На гладком горизонтальном столе лежат, касаясь друг друга, две одинакового размера шайбы $1$ и $2$, радиус которых равен $R$. Шайбы соединены друг с другом с помощью тонкой легкой нити (см. рисунок).  Длина нити $L=2 R$. Нить начали тянуть в горизонталь-ном направлении с постоянной силой $\vec{F}$.
Найдите силу, с которой шайбы будут давить друг на друга, когда их движение установится. Сила $\vec{F}$ приложена в середине нити. Трение можно считать малым. Рассмотрите два случая: 1) шайбы имеют одинаковую массу; 2) масса одной шайбы в два раза больше массы другой.
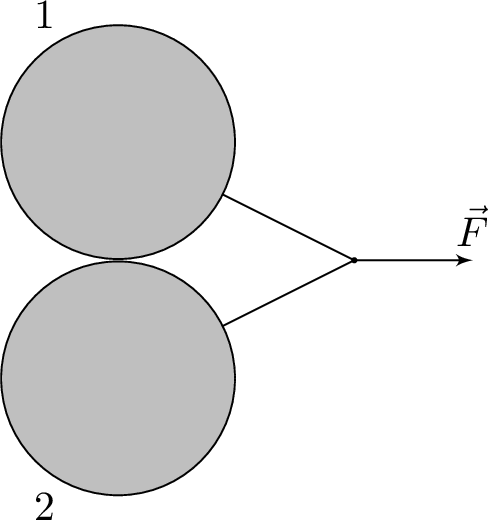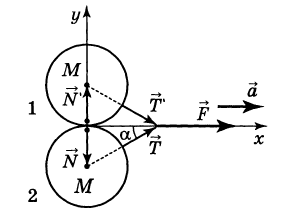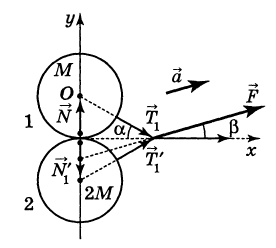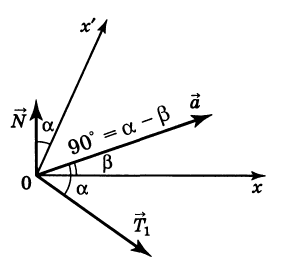
Решение: В первом случае, когда массы шайб одинаковы, они будут двигаться вдоль биссектрисы угла, образованного половинками нити (см. рисунок).  Поскольку длина каждой половинки равна $R$, то из рисунка следует, что $\alpha=30^{\circ}$. Ясно, что силы натяжения половинок нити одинаковы. Движение равноускоренное. Ускорение каждой шайбы равно $a=a_{1}=a_{2}=\frac{F}{(2 M)}$, где $M$ — масса каждой шайбы. Напишем уравнения движения, например, шайбы $1$ в проекциях на оси координат: По оси $x$: $$ T \cos \alpha=M a \Rightarrow T=\frac{F}{2 \cos \alpha}, $$ где $$a=\frac{F}{2 M}.$$ По оси $y$: $$ N - T \sin \alpha = 0 \Rightarrow N=T \sin \alpha. $$ Таким образом, $N=\frac{F}{2} \operatorname{tg} \alpha=\frac{F}{2 \sqrt{3}}$. Во втором случае, когда $M_{1}=M$, $M_{2}=2 M$, шайбы будут двигаться под некоторым углом $\beta$ к биссектрисе (см. рисунок ниже).  Очевидно, поступательное движение шайб возможно, когда линия действия силы $\vec F$ проходит через центр масс системы. Легко получить, что центр масс системы находится на прямой, соединяющей центры шайб на расстоянии $\frac{2}{3} R$ от центра шайбы с массой $2 M$. Тогда, используя рисунок, находим $$ \operatorname{tg} \beta=\frac{1}{3} \operatorname{tg} \alpha=\frac{1}{3 \sqrt{3}}. $$ Ускорение каждой из шайб равно $$ a=a_{1}=a_{2}=\frac{F}{3 M}. $$ Запишем второй закон Ньютона для движения шайбы $M$ в проекции на направление $O x^{\prime}$, перпендикулярное силе натяжения $\vec{T}_{1}$ (см. рисунок ниже): $$ N \cos \alpha=M a \cos \left(90^{\circ}-\alpha-\beta\right)=M a \sin (\alpha+\beta) \Rightarrow N=\frac{F}{3} \frac{\sin (\alpha+\beta)}{\cos \alpha}. $$  После тригонометрических преобразований находим $$ N=\frac{4 F}{3} \sin \beta ; \quad \sin \beta=\frac{\operatorname{tg} \beta}{\sqrt{1+\operatorname{tg}^{2} \alpha}}=\frac{1}{\sqrt{28}}. $$ Окончательно $N=\frac{2 F}{3 \sqrt{7}} \approx 0.25 F$.
Ответ: В первом случае, когда массы шайб одинаковы: $$ N=\frac{F}{2 \sqrt{3}}. $$ Во втором случае, когда $M_{1}=M$, $M_{2}=2 M$: $$ N=\frac{2 F}{3 \sqrt{7}} \approx 0.25 F. $$
Темы:
T, Механика, Динамика, Всероссийские